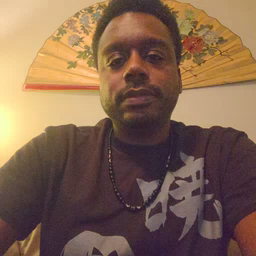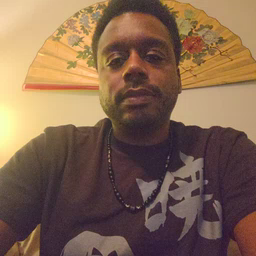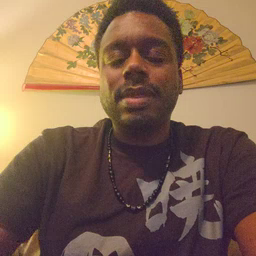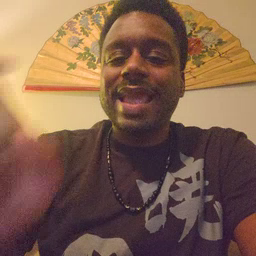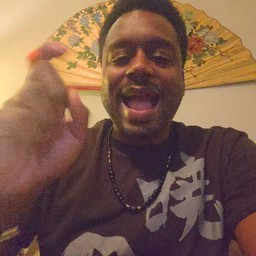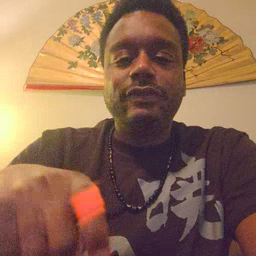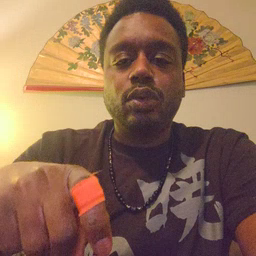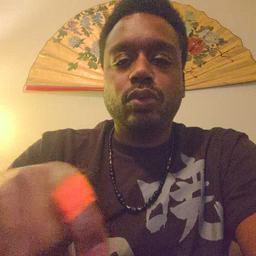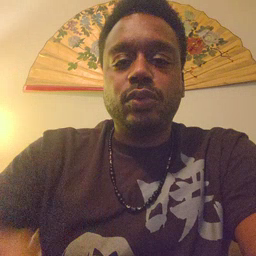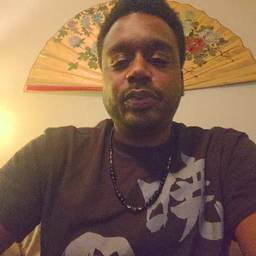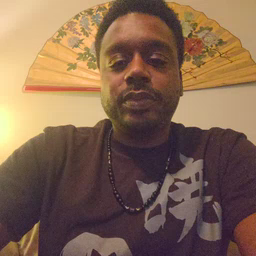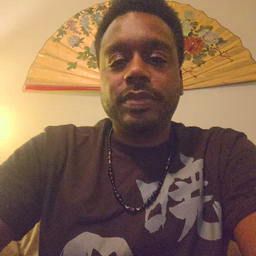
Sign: haveto